Question: Count the number of objects in the diagram.
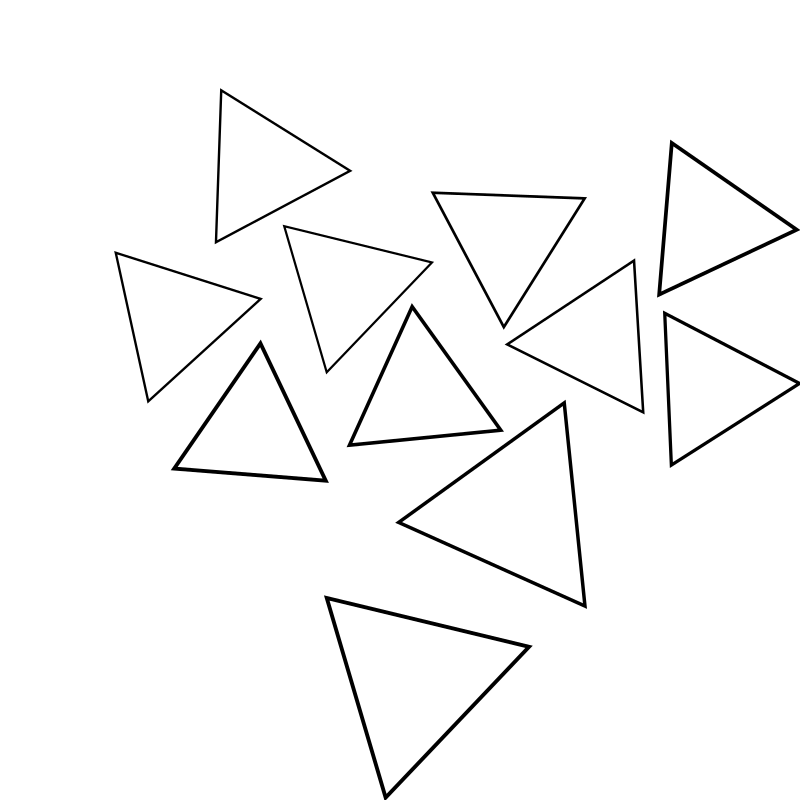
Answer: 11